Interaction volume radius: 10 \u00c5
Interaction volume height: 10 \u00c5
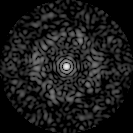
Disorder parameter: 0.808